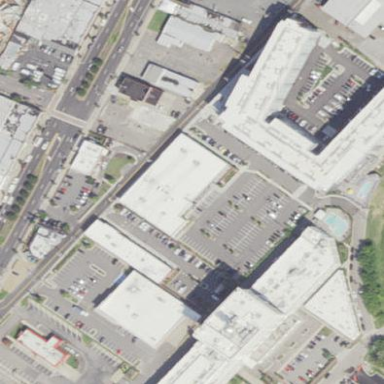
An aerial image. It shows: Building housing bowling alley.